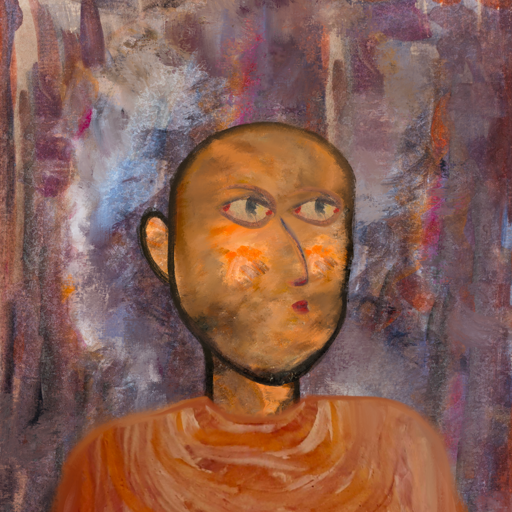
Background: Hypocrite, Head And Neck Side: Gypsy_Queen, Face Side: GypsyMother, Bust: Pious_Lady, Hair Side: Blank, Head Accessory: Blank, Second Necklace: Blank, Necklace: Blank, Baby: Blank